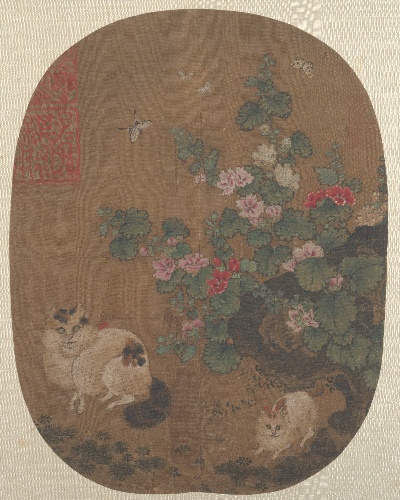
Artist: Unidentified artist|Luo Zonggui
Artist bio: |Chinese, active 1228–1234
Object type: Fan mounted as an album leaf
Classification: Paintings
Medium: Fan mounted as an album leaf; ink and color on silk
Culture: China
Period: Ming dynasty (?) (1368–1644)
Dimensions: 9 1/8 x 7 1/8 in. (23.2 x 18.1 cm)
Department: Asian Art
Credit line: From the Collection of A. W. Bahr, Purchase, Fletcher Fund, 1947
Accession year: 1947
Repository: Metropolitan Museum of Art, New York, NY
Tags: Cats|Butterflies|Flowers